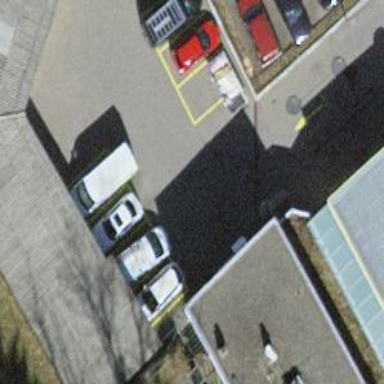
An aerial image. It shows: Recycling container at amenity designated for recycling.